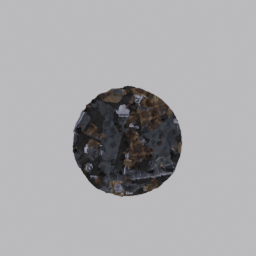
Label: architecture